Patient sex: M
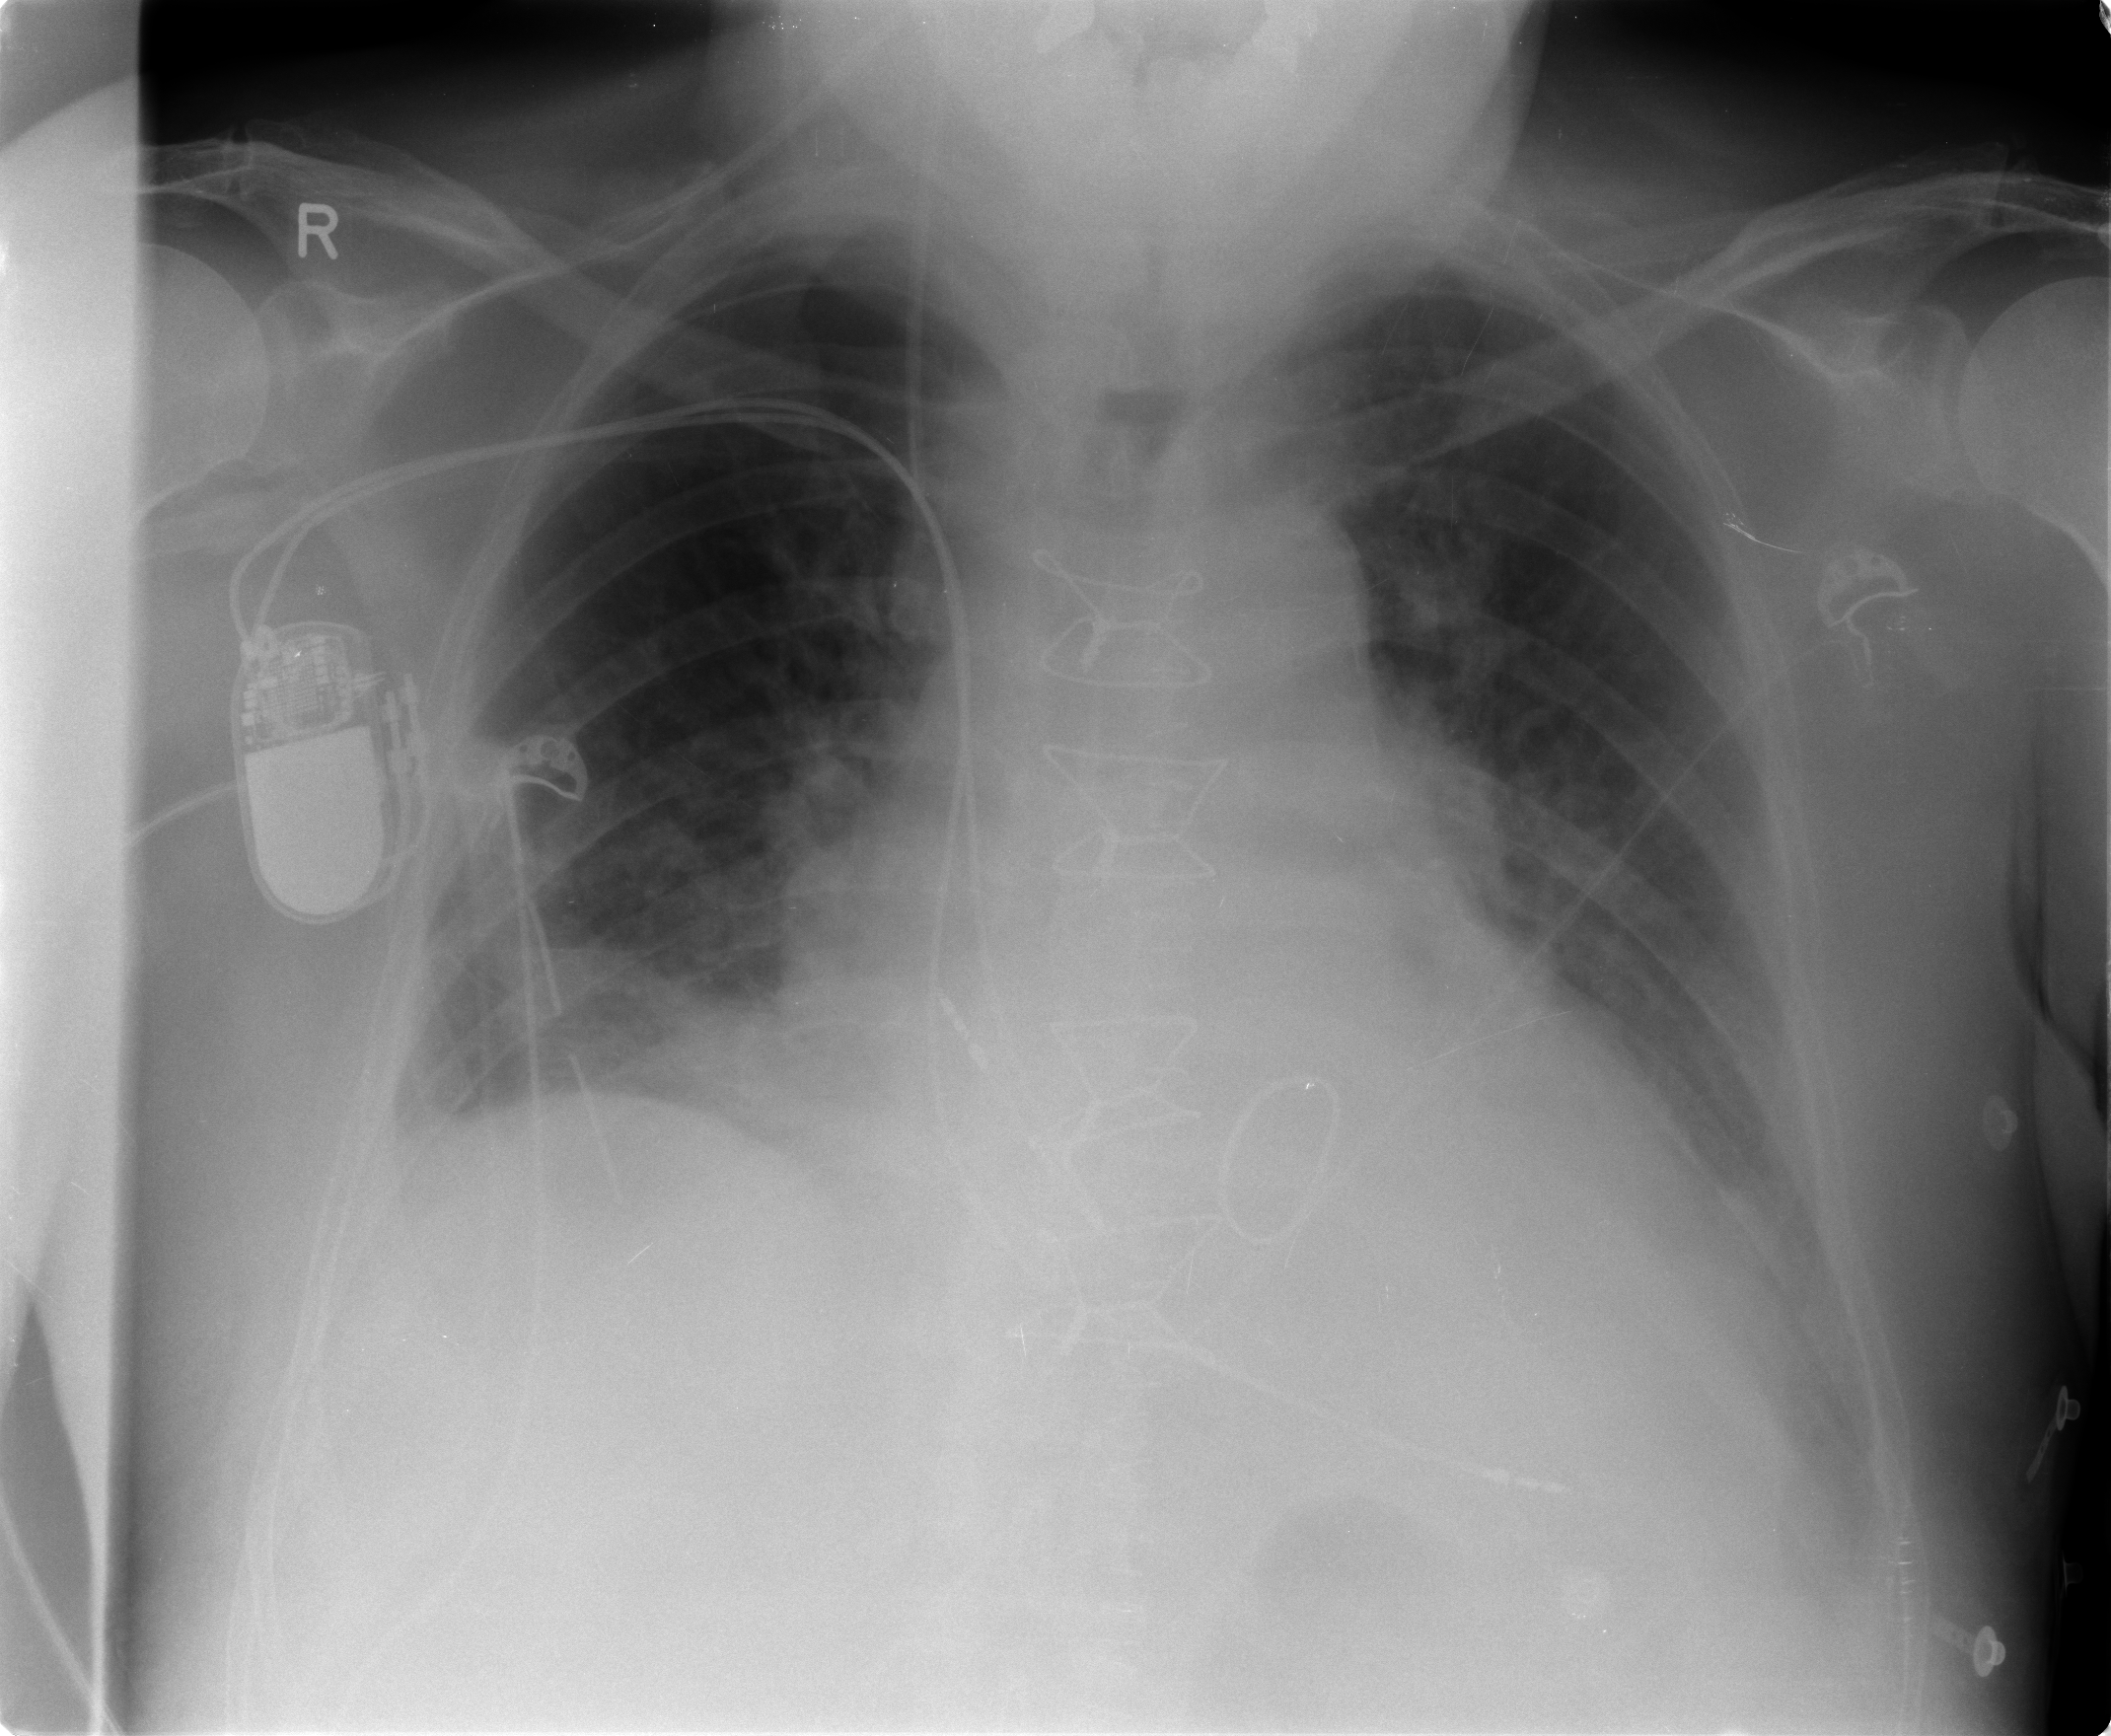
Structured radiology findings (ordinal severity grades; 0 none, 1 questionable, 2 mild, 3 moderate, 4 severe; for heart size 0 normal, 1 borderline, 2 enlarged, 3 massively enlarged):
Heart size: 2
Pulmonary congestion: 1
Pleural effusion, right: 0
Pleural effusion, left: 2
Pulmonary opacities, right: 1
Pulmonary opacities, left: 0
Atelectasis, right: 2
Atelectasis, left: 2